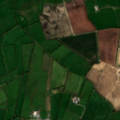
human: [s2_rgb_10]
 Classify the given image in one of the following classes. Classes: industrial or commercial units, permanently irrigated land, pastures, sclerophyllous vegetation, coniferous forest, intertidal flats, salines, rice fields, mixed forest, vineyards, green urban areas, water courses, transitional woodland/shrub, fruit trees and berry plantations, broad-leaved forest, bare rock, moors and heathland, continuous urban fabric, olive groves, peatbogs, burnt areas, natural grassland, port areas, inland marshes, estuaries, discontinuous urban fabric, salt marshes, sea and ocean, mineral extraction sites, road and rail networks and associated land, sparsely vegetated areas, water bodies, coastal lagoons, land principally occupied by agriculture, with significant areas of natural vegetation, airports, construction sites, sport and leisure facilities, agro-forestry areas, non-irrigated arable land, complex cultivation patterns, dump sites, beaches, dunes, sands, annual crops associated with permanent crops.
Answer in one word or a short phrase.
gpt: non-irrigated arable land, pastures